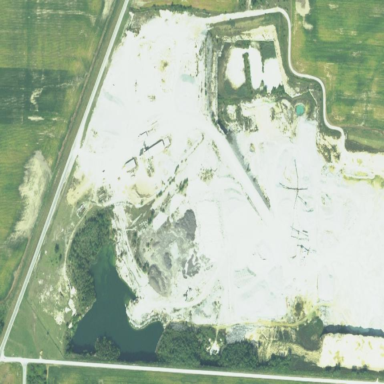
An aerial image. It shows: Quarry area.